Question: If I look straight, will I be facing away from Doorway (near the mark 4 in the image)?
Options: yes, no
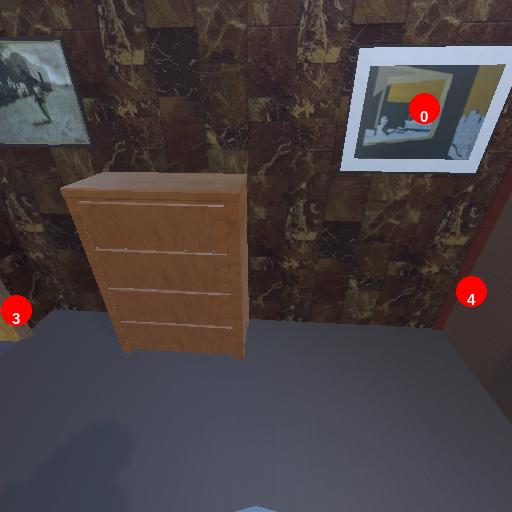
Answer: yes